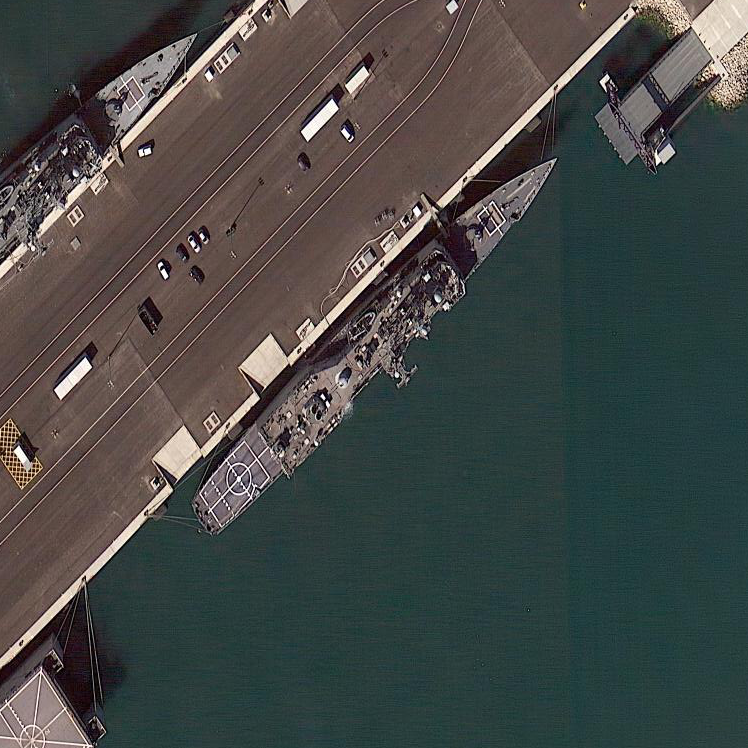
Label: cruiser